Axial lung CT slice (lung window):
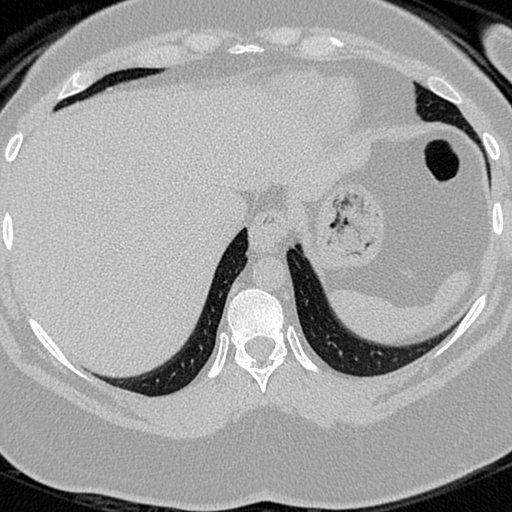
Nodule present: no